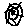
Label: triangle